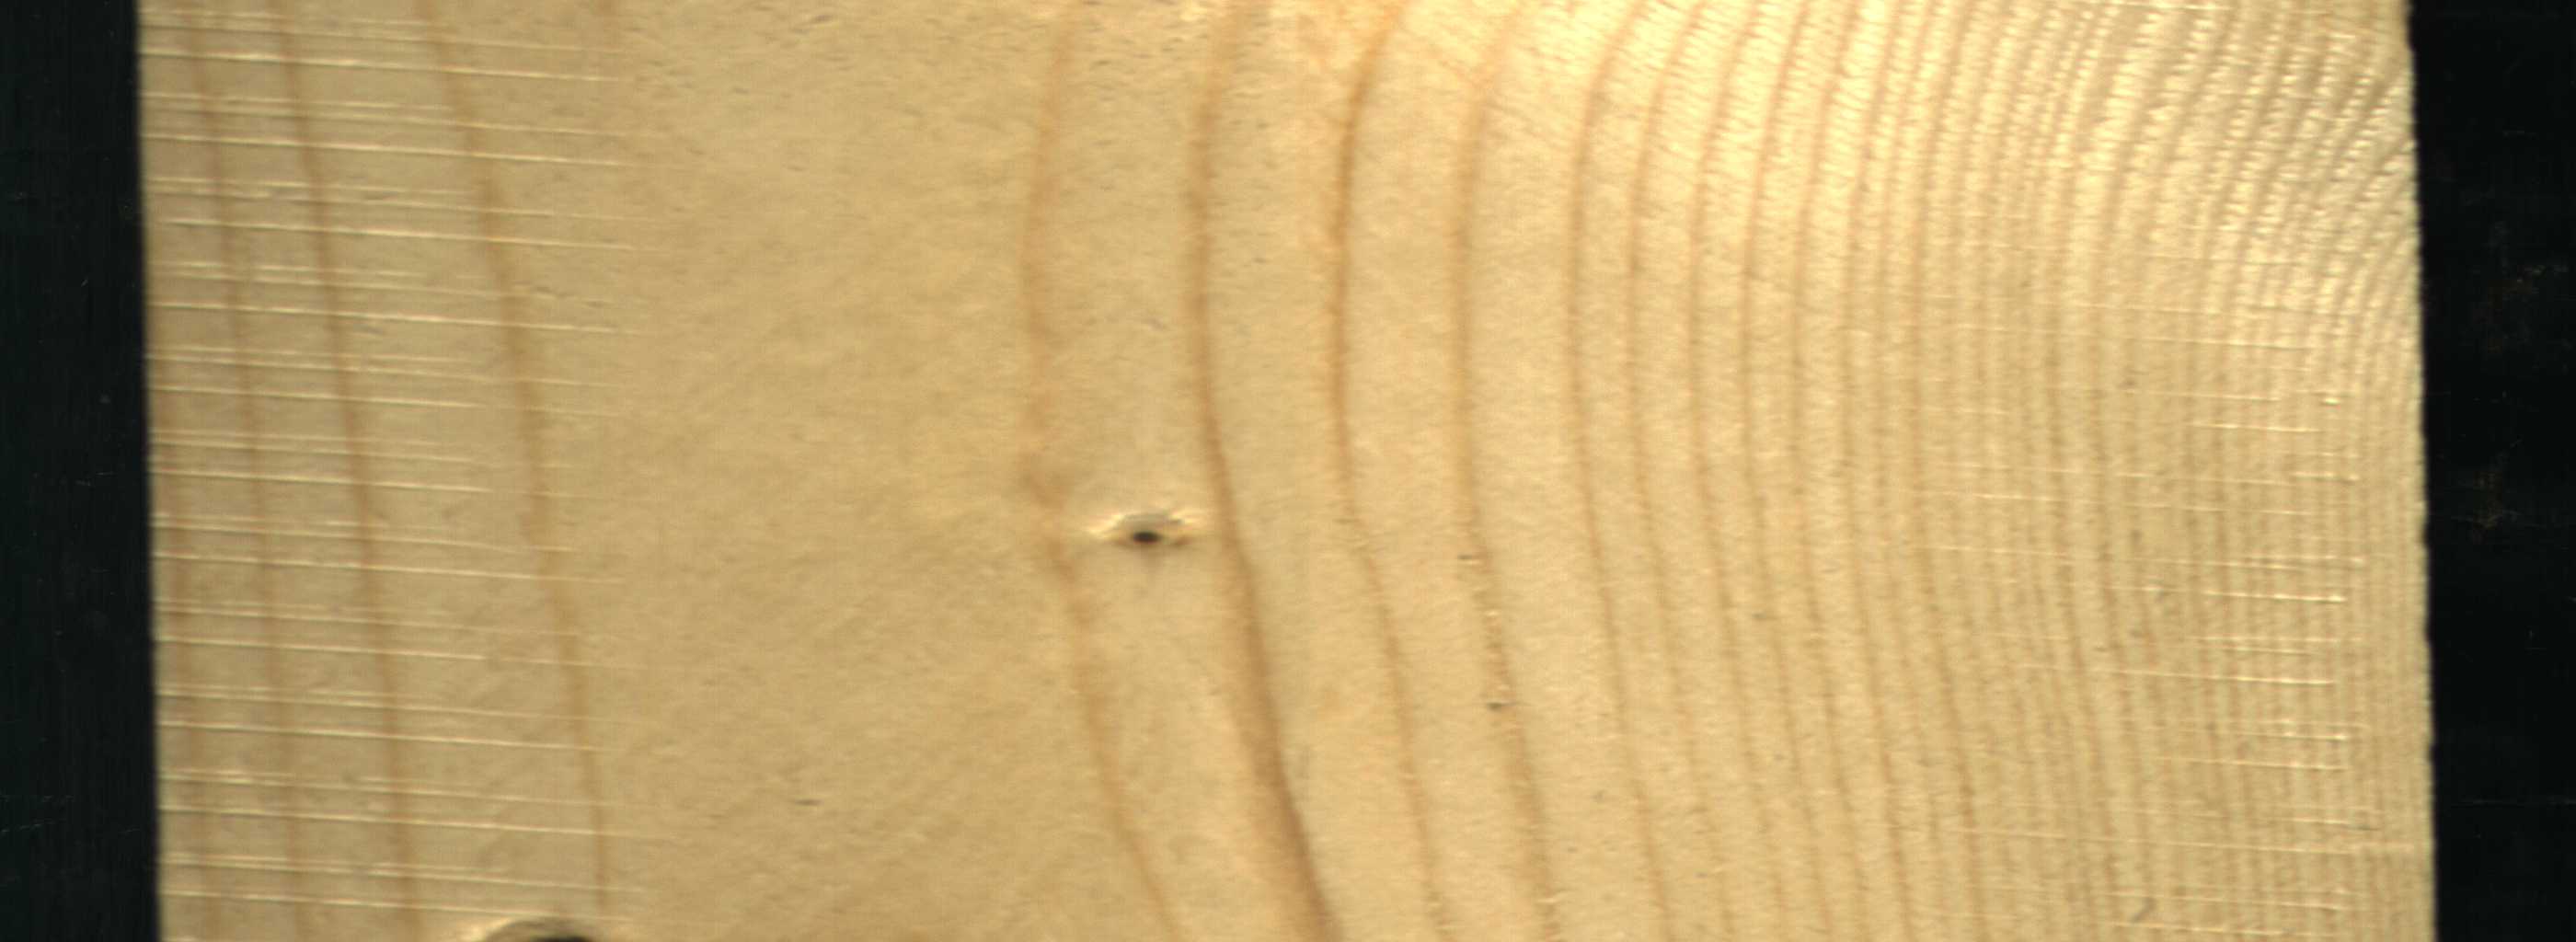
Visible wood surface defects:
Dead_Knot